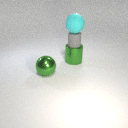
large green metal cylinder behind large green metal sphere